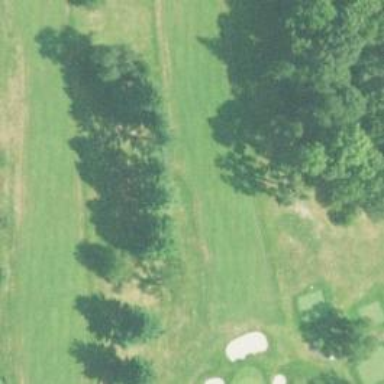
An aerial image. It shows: Grassy area designated as golf fairway.